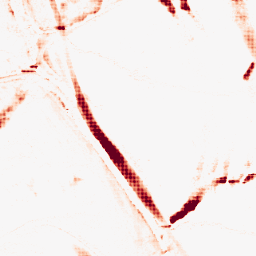
Category: morphological
Decomposition family: morphological_rect
Decomposition parameters: operation: opening
width: 20
height: 3
Upsampling method: sinc_hamming
Upsampling parameters: scale: 4
kernel_size: 4
Upsampling scale: 4